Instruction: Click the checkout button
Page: cart
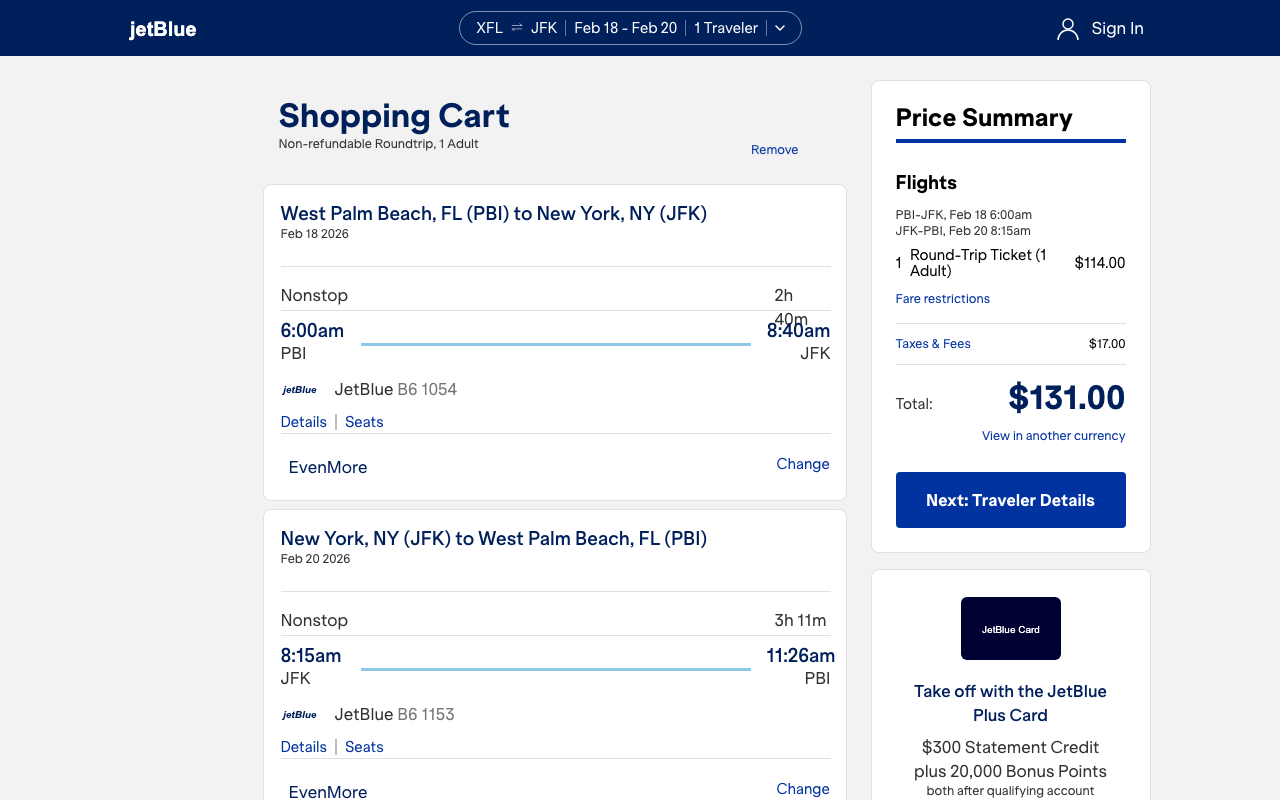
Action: click